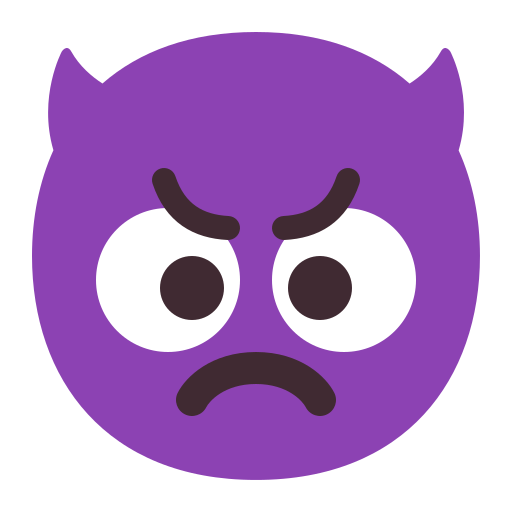
angry face with horns flat